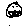
Label: smiley face